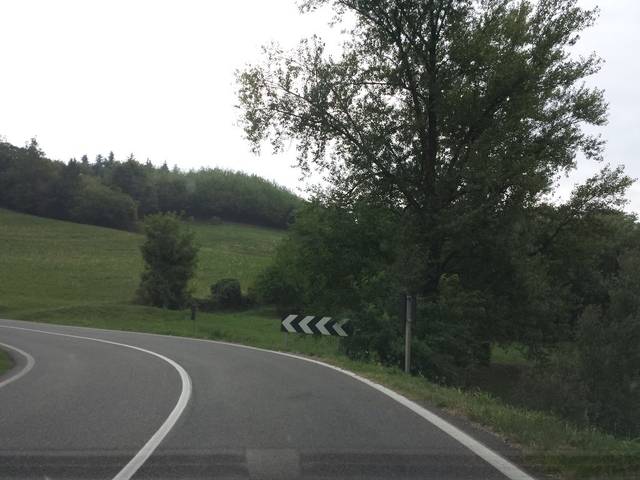
Region: Italy
Coordinates: 45.569, 11.229